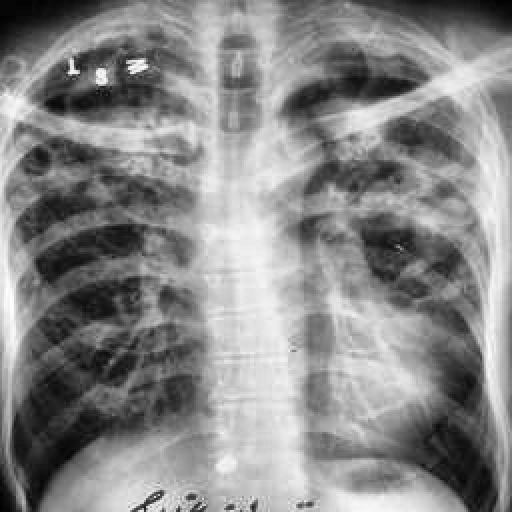
Finding: TUBERCULOSIS